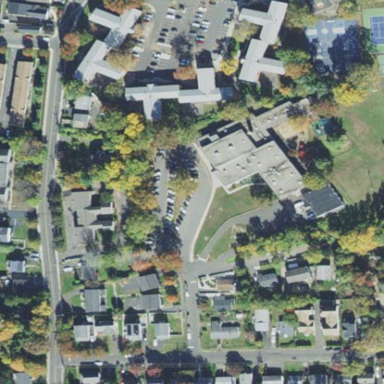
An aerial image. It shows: Existing preserved open space designated as school.